Aerial crown-view tile of a tropical tree (Barro Colorado Island, Panama), acquired 20250715:
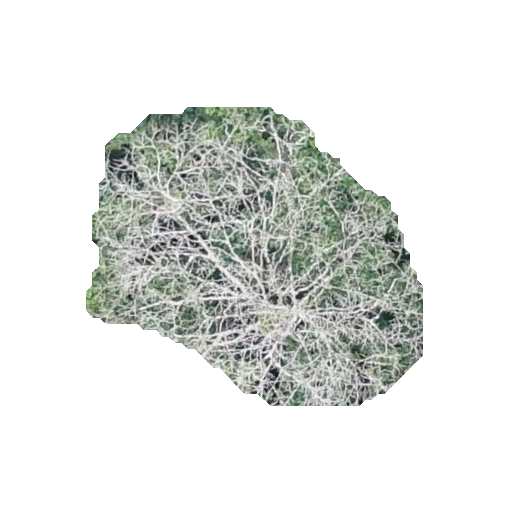
Species: Tabebuia rosea
GBIF accepted scientific name: Tabebuia rosea
Crown area: 109.579 m²